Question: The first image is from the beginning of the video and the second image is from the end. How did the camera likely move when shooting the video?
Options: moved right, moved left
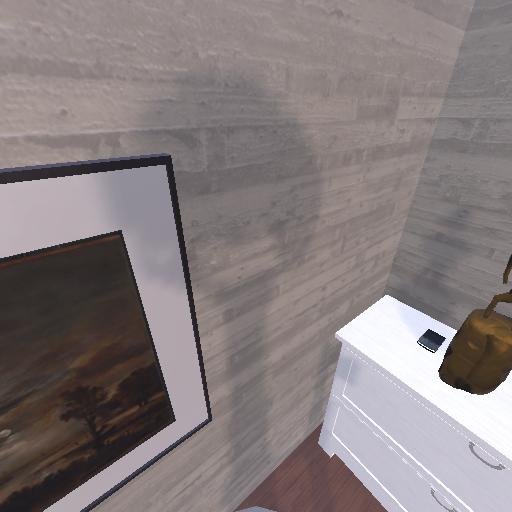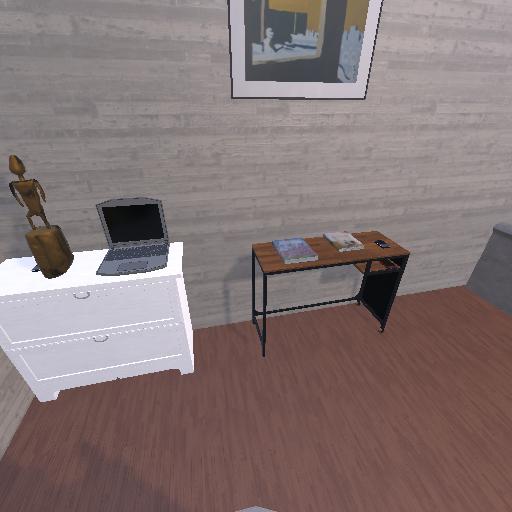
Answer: moved right